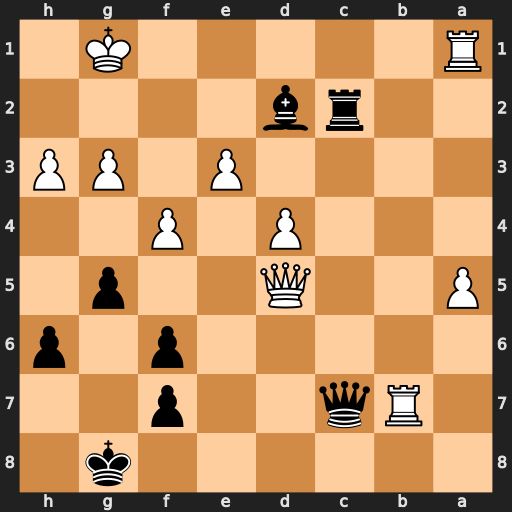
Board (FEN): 6k1/1Rq2p2/5p1p/P2Q2p1/3P1P2/4P1PP/2rb4/R5K1
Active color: b
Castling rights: -
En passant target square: -
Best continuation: Bxe3+ Kh1 Rc1+